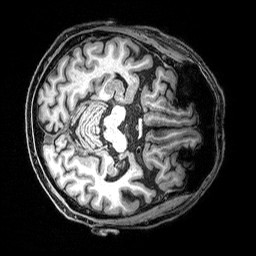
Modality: T1w
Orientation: axial
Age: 71
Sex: male
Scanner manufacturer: siemens
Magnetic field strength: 3 T
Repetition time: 2.5 s
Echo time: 0.00369 s